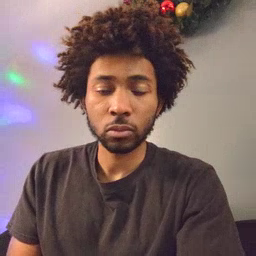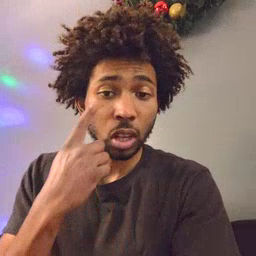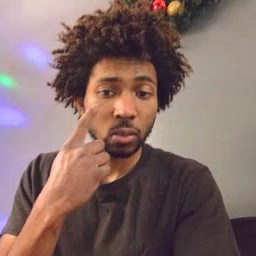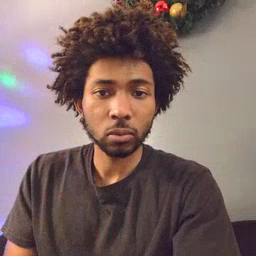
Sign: eye